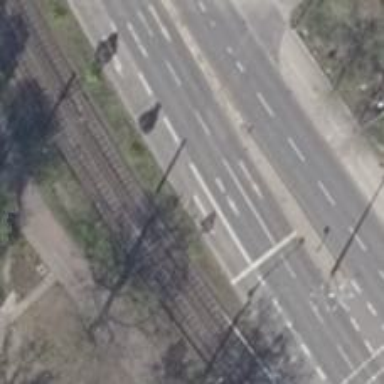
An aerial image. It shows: Secondary road with asphalt surface and sidewalk on the left.